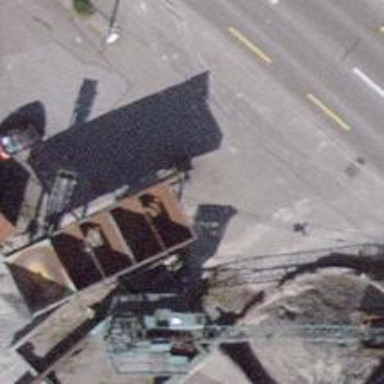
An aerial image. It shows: Crane is depicted.